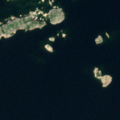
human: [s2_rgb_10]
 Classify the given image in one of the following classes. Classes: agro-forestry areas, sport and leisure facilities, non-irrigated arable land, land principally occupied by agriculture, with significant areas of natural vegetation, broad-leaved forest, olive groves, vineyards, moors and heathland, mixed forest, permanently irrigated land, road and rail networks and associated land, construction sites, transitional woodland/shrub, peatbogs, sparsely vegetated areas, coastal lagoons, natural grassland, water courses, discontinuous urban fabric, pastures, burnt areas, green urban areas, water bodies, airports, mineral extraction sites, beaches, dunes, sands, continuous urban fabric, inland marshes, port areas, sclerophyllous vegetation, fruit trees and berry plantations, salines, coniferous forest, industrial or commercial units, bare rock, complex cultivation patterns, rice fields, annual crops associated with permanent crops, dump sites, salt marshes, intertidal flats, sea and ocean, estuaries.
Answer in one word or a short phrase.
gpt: sea and ocean